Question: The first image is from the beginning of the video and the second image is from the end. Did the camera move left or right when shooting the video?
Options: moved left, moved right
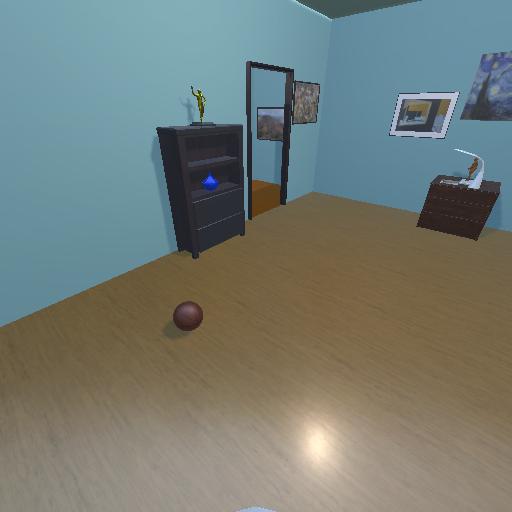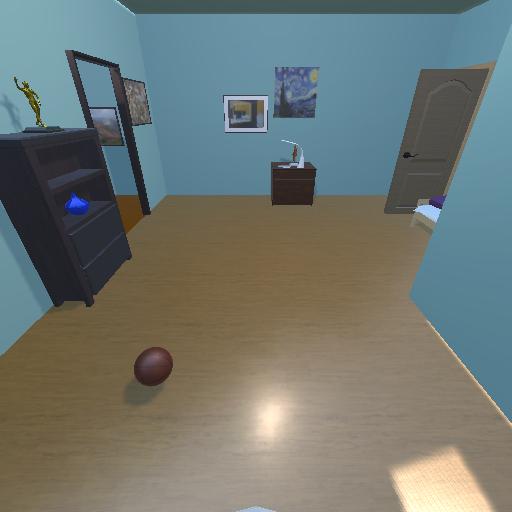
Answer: moved left